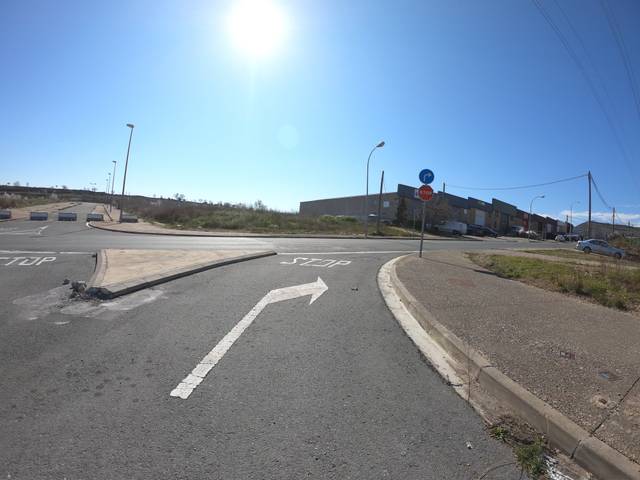
Region: Spain
Coordinates: 42.478, -2.413